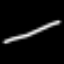
Label: line